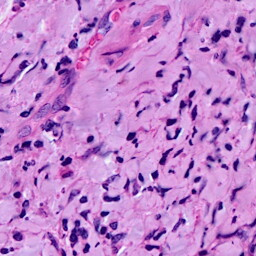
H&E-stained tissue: Breast